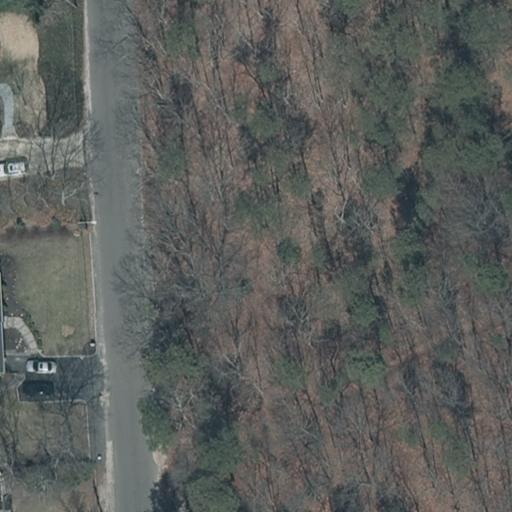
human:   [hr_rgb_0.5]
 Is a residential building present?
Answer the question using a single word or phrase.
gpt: yes

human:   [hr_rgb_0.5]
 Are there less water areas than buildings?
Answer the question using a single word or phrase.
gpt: yes

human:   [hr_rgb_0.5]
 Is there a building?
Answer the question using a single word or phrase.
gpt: yes

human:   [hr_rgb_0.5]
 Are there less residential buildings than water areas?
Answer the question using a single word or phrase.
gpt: no

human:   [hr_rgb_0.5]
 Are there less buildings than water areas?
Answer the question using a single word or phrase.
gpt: no

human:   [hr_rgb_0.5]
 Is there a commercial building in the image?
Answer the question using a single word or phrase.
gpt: no

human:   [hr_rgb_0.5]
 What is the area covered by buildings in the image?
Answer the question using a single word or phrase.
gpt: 148m2

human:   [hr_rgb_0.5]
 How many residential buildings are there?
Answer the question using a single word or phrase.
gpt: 3

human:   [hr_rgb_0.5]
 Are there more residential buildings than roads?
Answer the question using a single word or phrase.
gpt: yes

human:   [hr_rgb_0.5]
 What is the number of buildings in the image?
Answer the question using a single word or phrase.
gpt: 3

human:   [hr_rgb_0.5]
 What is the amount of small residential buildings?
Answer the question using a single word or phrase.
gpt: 3

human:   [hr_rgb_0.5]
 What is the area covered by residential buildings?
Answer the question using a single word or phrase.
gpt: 148m2

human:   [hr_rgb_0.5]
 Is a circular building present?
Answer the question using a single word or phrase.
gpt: no

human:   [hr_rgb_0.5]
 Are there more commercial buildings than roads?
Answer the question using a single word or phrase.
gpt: no

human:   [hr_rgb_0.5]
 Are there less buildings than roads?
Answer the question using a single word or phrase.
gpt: no

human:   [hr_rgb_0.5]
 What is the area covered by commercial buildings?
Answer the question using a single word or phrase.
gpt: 0m2

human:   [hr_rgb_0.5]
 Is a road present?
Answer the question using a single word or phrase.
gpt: yes

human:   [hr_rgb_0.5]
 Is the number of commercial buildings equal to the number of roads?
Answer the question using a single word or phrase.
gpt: no

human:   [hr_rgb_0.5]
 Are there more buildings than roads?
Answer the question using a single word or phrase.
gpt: yes

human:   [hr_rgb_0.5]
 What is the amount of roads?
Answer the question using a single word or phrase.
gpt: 1

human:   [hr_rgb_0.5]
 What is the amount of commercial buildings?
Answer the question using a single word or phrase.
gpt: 0

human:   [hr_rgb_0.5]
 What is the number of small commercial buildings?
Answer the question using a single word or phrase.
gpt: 0

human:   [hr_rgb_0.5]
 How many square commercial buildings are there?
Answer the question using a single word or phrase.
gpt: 0

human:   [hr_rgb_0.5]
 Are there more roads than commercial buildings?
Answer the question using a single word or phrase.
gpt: yes

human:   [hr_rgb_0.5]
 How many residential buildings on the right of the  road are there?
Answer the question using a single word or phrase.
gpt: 0

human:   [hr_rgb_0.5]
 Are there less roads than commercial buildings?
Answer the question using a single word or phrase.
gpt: no

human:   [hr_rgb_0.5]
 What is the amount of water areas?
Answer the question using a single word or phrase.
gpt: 0

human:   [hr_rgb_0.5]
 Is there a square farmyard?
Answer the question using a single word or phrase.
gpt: no

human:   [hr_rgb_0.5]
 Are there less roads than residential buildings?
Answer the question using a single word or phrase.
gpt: yes

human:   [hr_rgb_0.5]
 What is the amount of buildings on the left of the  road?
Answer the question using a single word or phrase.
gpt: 3

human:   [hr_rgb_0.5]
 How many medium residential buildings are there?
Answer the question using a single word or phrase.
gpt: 0

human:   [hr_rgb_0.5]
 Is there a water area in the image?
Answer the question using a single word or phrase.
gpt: no

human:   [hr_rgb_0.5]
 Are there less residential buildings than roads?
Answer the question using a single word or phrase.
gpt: no

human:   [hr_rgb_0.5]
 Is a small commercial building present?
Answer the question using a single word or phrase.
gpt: no

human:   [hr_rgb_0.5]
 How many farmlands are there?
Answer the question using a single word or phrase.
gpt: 0

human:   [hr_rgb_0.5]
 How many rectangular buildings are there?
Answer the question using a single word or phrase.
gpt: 3

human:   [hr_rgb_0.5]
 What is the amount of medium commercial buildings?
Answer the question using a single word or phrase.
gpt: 0

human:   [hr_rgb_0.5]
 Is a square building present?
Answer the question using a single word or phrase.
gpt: no

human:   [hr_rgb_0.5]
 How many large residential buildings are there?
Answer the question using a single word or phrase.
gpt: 0

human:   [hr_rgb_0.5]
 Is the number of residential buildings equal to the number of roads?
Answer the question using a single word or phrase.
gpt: no

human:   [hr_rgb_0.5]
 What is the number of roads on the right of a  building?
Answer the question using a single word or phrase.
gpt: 1

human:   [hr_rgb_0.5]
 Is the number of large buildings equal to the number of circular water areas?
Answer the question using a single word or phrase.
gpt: yes

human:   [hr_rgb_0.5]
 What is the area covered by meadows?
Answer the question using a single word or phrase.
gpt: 0m2

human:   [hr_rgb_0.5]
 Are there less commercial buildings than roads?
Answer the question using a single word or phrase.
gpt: yes

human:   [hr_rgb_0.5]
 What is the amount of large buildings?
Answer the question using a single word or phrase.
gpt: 0

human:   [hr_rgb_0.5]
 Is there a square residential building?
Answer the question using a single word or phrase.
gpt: no

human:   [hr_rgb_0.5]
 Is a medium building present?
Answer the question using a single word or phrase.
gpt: no

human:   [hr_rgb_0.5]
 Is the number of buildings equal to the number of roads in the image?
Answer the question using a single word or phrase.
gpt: no

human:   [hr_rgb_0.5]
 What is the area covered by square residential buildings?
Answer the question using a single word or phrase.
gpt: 0m2

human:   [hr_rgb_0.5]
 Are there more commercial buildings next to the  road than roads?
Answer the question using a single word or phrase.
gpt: no

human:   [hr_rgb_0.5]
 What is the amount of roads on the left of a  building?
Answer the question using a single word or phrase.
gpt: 0

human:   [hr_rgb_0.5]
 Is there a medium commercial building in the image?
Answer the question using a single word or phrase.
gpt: no

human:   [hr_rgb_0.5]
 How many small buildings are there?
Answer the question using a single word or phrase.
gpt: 3

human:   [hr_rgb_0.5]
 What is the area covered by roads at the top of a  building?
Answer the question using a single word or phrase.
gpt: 0m2

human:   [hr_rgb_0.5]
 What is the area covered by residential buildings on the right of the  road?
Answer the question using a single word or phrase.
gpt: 0m2

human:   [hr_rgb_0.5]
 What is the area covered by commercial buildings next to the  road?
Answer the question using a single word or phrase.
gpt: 0m2

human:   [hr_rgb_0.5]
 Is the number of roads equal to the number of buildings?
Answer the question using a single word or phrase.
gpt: no

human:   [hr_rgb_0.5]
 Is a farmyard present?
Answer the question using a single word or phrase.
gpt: no

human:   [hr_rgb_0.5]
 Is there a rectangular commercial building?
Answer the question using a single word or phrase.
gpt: no

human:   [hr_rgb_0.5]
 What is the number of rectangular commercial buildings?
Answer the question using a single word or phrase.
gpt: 0

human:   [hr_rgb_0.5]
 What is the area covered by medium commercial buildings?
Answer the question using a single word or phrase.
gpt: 0m2

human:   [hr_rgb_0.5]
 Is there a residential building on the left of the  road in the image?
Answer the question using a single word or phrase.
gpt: yes

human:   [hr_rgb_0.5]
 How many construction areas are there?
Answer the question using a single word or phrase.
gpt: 0

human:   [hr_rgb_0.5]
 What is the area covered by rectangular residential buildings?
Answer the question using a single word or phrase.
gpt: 148m2